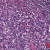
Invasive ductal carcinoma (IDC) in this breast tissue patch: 0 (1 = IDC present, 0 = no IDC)